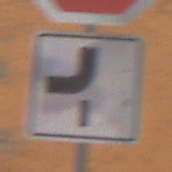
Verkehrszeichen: VerlaufVorfahrtsstrasse7
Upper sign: Stop
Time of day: Midday
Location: Outdoor (Urban)
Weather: Overcast
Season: NotSpecified
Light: Natural